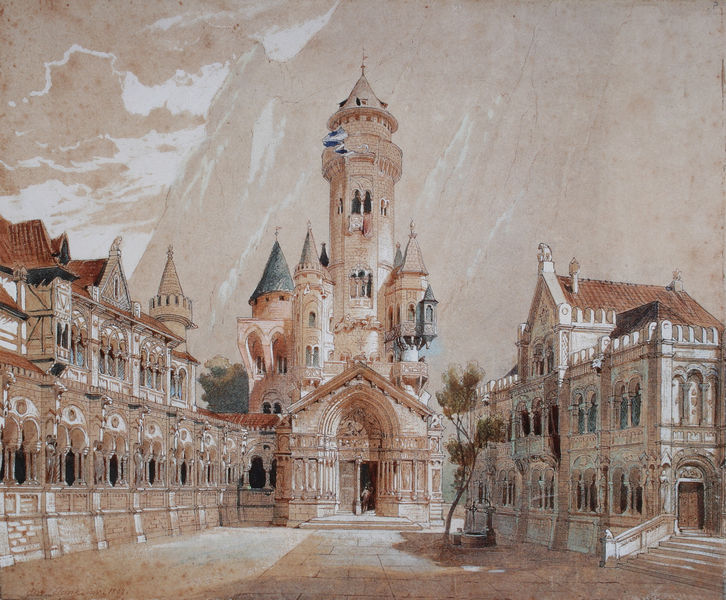
Titel: Entwurf zu Schloss Neuschwanstein, Ansicht des oberen Burghofs
Künstler: Christian Jank
Schlagwörter: baum, berg, blau, dunkel, gemälde, himmel, laub, schatten, wolken, aquarell, bäume, landschaft, ocker, stadt, braun, fenster, grau, hell, kreide, licht, pastell, skizze, straße, säulen, tür, türkis, weiss, zeichnung, dach, eis, gebäude, rot, schloss, schnee, beige, architektur, spitze, stein, häuser, kirche, front, rosa, tal, brunnen, kamine, schornstein, turm, turmspitze, ansicht, bogen, fahnen, fassade, fahne, berge, fels, felswand, gebirge, gletscher, leere, dächer, giebel, mauer, ziegel, farbe, grafik, graphik, steil, hof, platz, empore, rundbogen, treppe, treppen, spitz, stufen, tor, zinnen, bögen, eingang, erker, tusche, burg, kloster, türmchen, türme, palast, balustrade, kälte, quer, koloriert, entwurf, kapitelle, kathedrale, gemäuer, portal, wappen, glocke, archivolten, mauern, mittelalter, fachwerk, westen, laubengang, rötel, mittelalterlich, archivolte, zinne, kirhce, tympanon, blauweiß, romanisch, kolonade, spitzdach, neogotik, ziegeldächer, kreid, neuschwanstein, kirchenportal, srchitrav, fiesen, gewändeportal, spüitz, sdat